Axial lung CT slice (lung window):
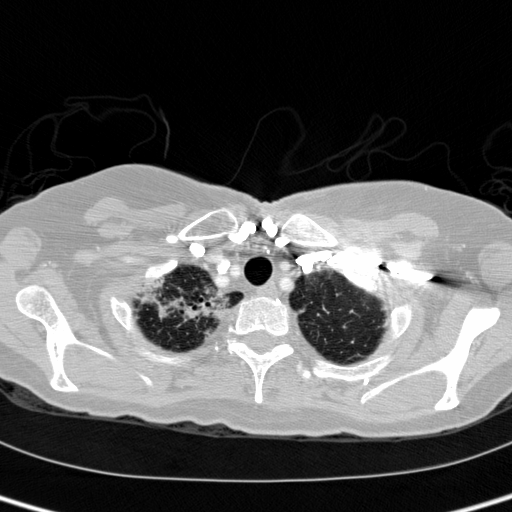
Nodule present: no